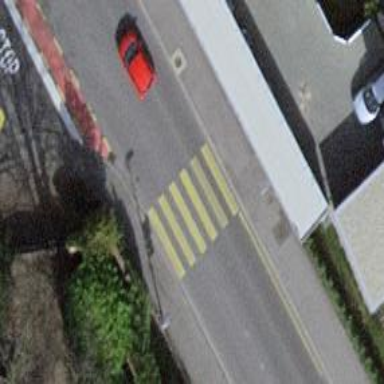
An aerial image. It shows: Zebra crossing on the road.